Field crop: maize
Growth stage: 1
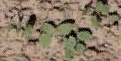
Species: convolvulus